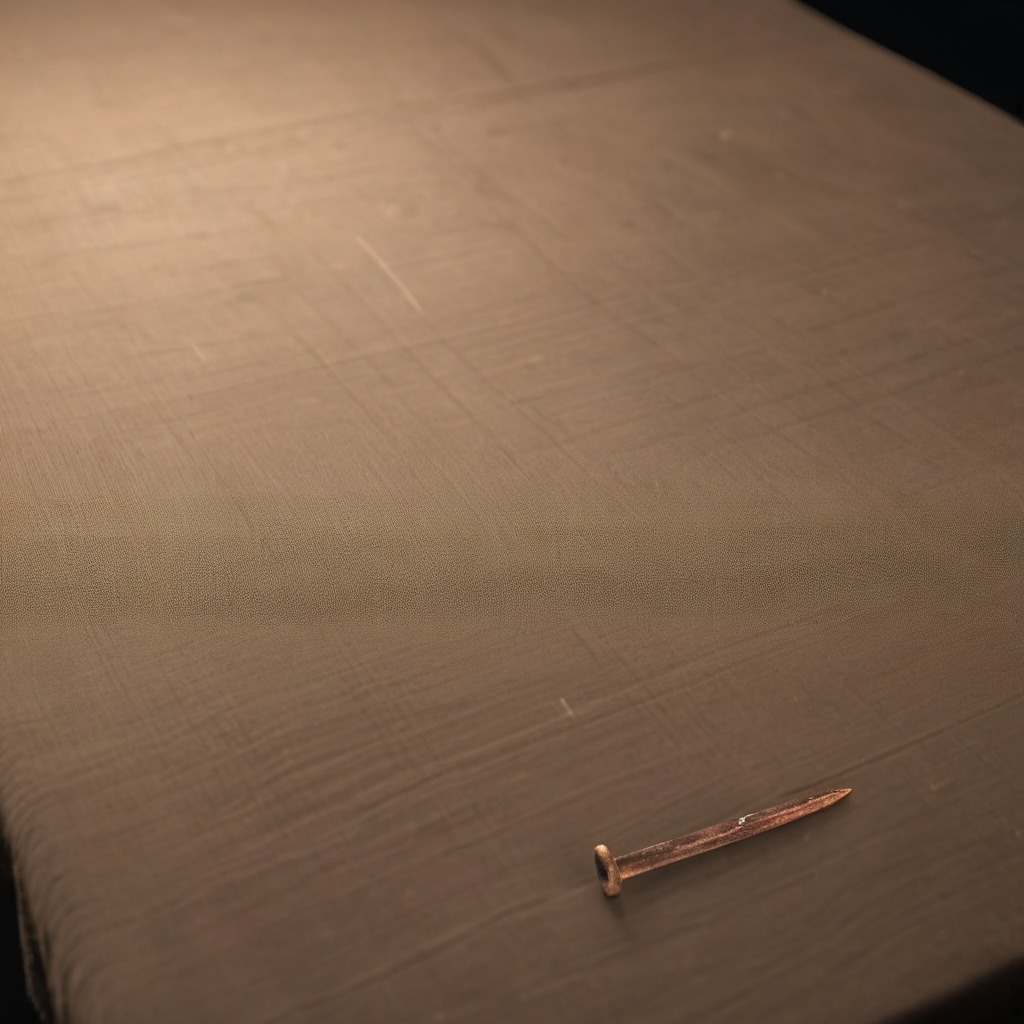
A nail lying on the wooden table.